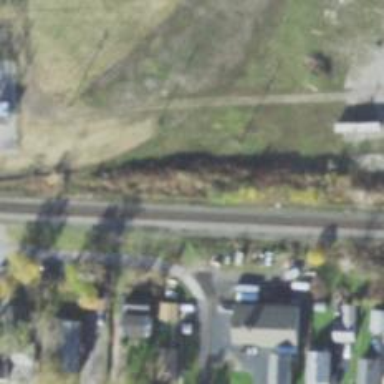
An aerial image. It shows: Abandoned spur railway.